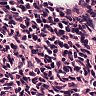
Metastatic tissue present: no